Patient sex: M
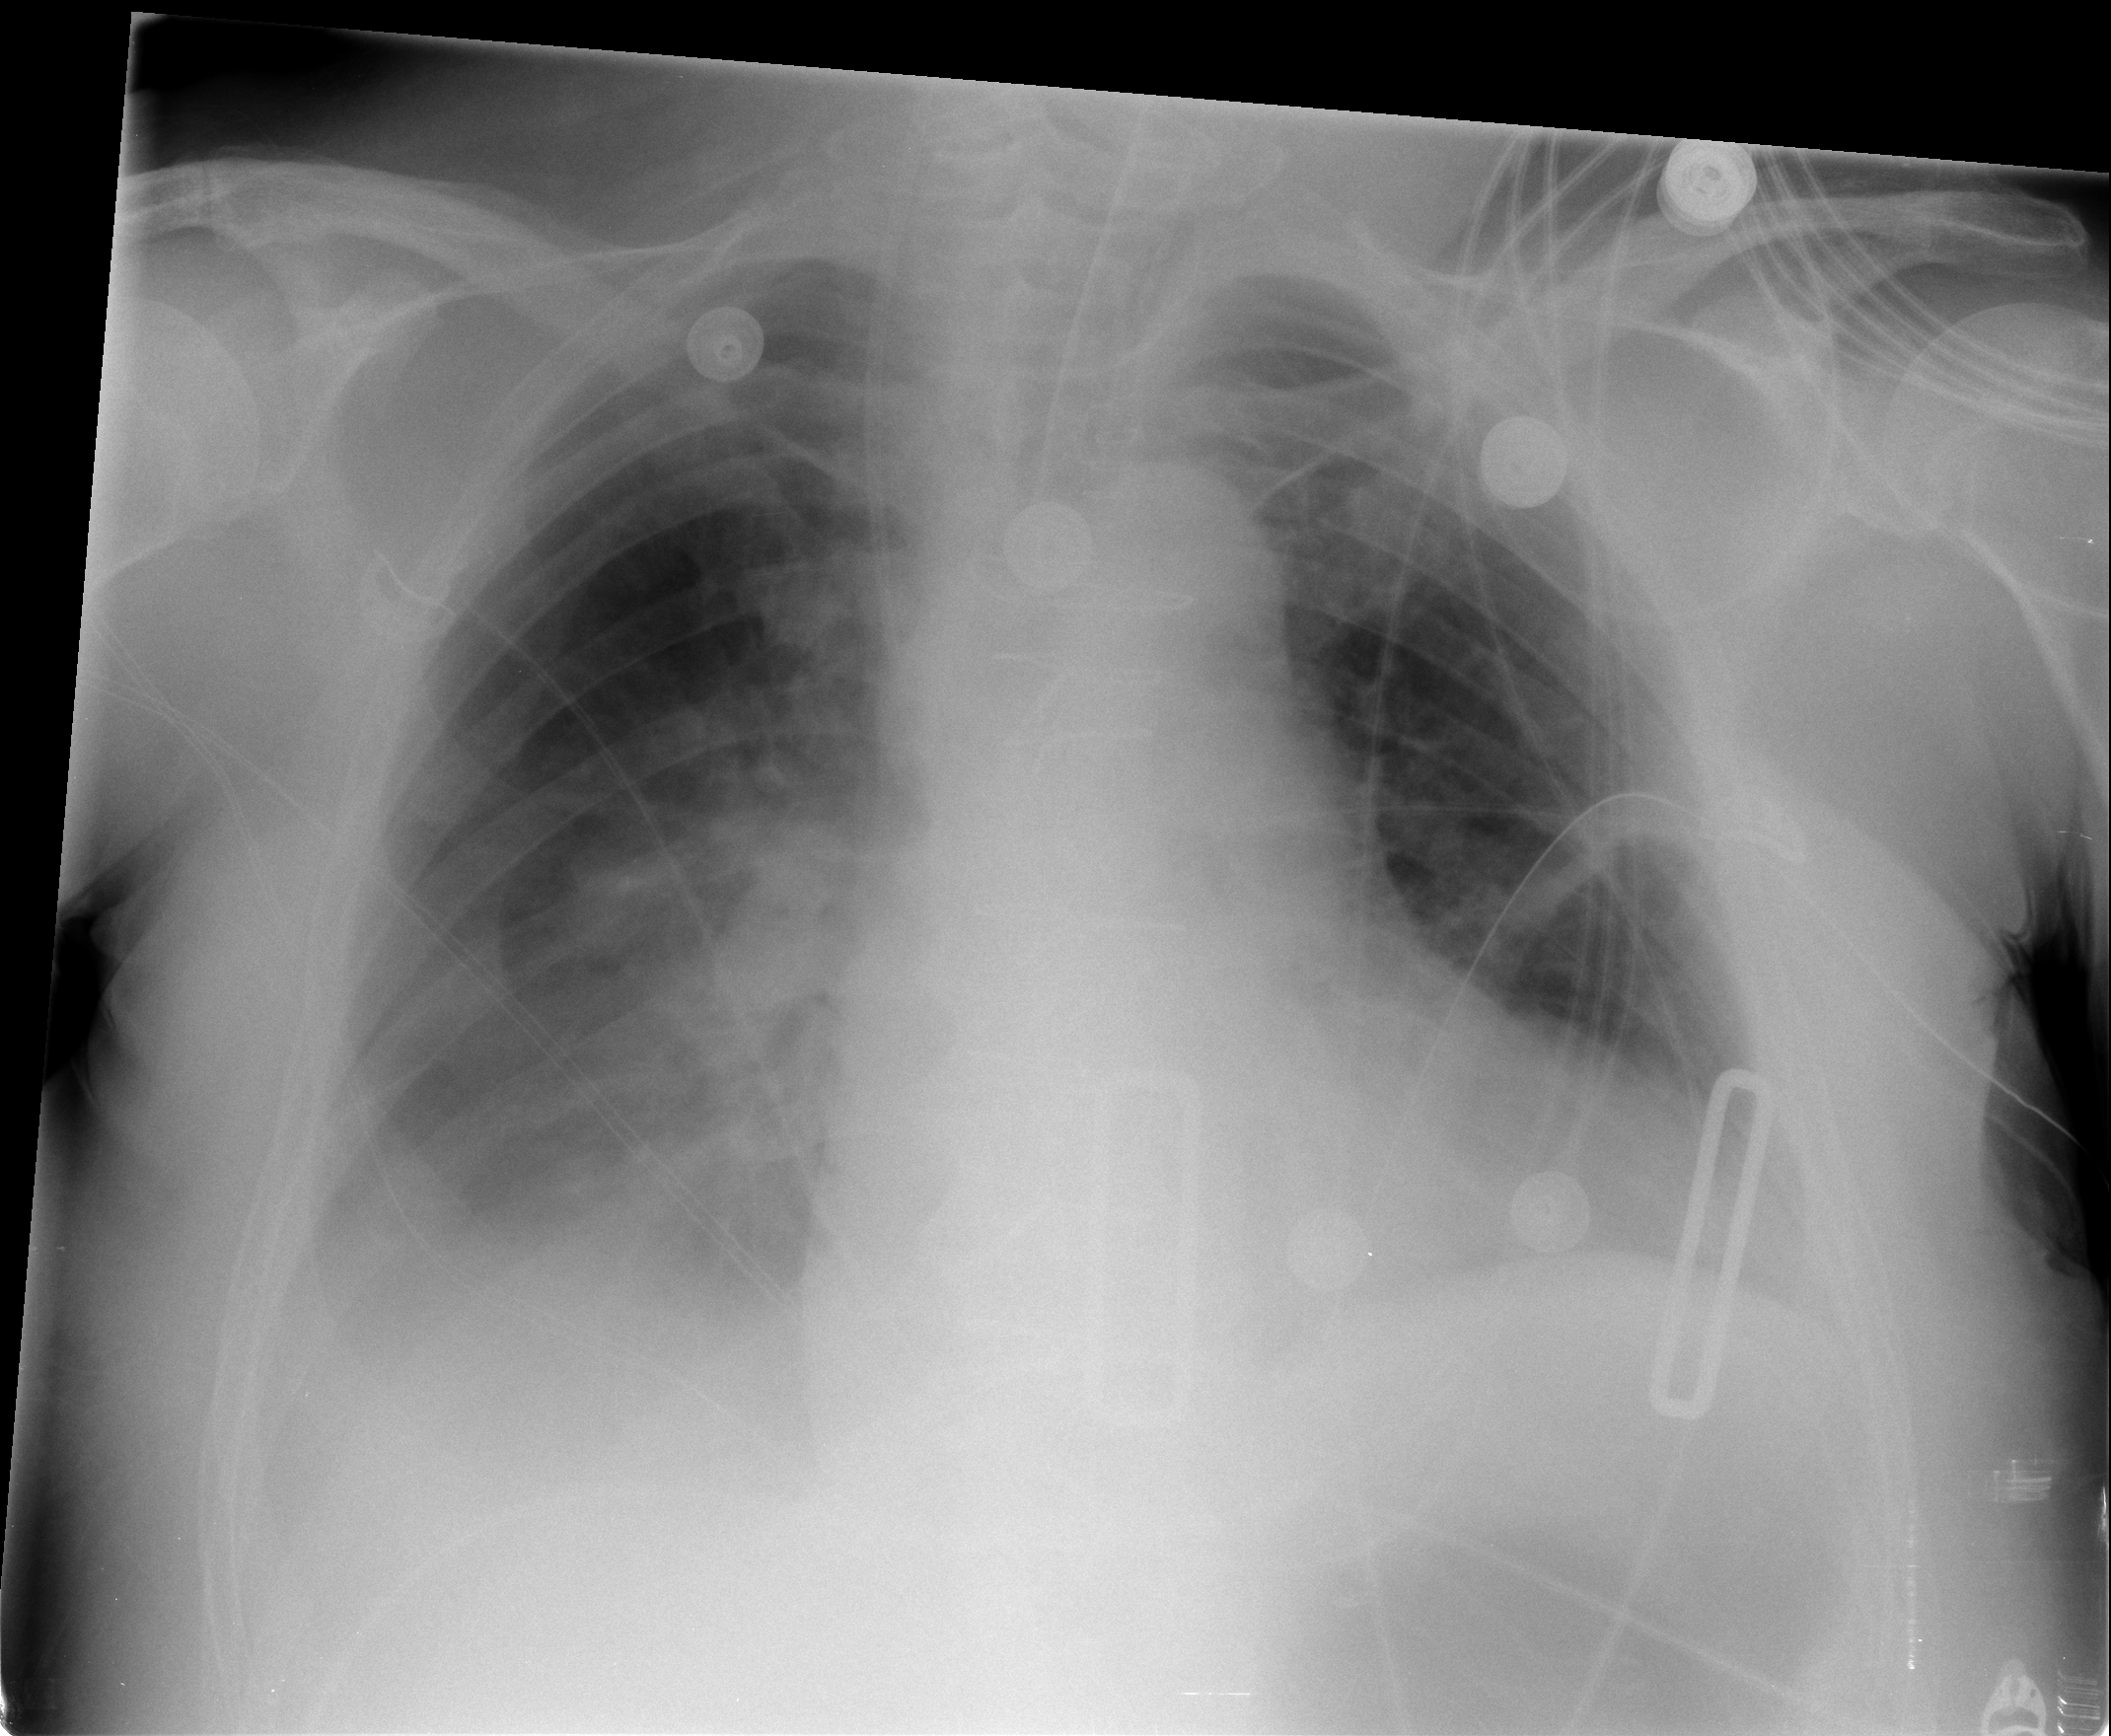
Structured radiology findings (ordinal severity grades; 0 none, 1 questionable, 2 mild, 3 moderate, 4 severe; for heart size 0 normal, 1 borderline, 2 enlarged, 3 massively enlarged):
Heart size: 2
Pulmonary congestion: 1
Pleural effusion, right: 2
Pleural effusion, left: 2
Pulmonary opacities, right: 1
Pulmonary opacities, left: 1
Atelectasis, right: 2
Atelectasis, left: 2